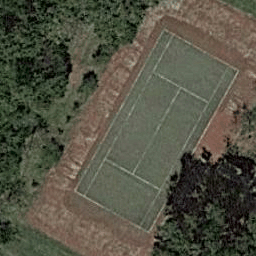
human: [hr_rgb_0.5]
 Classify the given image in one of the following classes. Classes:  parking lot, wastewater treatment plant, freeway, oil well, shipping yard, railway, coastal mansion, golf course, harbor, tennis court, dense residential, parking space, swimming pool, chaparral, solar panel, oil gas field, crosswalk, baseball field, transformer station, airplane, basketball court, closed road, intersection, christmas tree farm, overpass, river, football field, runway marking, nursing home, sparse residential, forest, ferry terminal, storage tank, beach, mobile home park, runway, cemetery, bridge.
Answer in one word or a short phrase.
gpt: tennis court